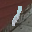
Label: 1